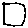
Label: square